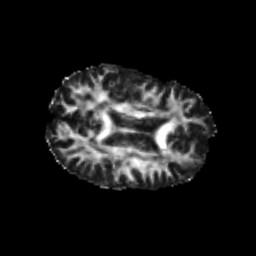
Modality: FA
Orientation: axial
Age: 24
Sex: female
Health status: healthy
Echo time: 0.074 s